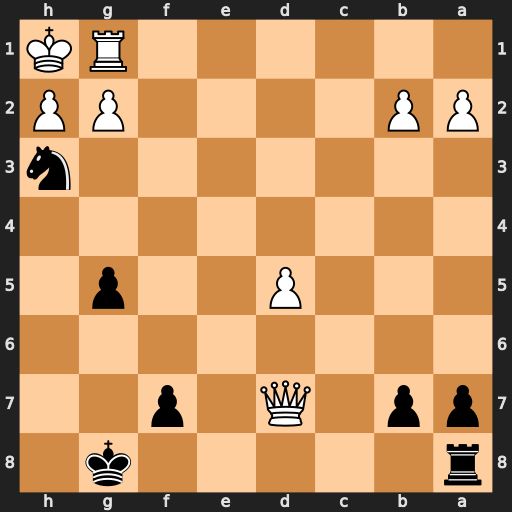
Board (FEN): r5k1/pp1Q1p2/8/3P2p1/8/7n/PP4PP/6RK
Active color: b
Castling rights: -
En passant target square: -
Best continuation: Nf2#